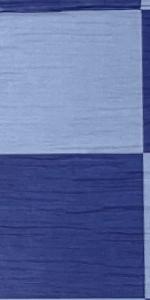
Label: Empty